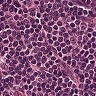
Metastatic tissue present: no